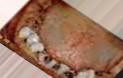
Condition: Caries